Question: The site is www.bhct.bm
The image on the main page doesn't come up for some reason in IE9. Looks fine in other browsers.
Unable to tell what the problem is...
Here is what I'm seeing -
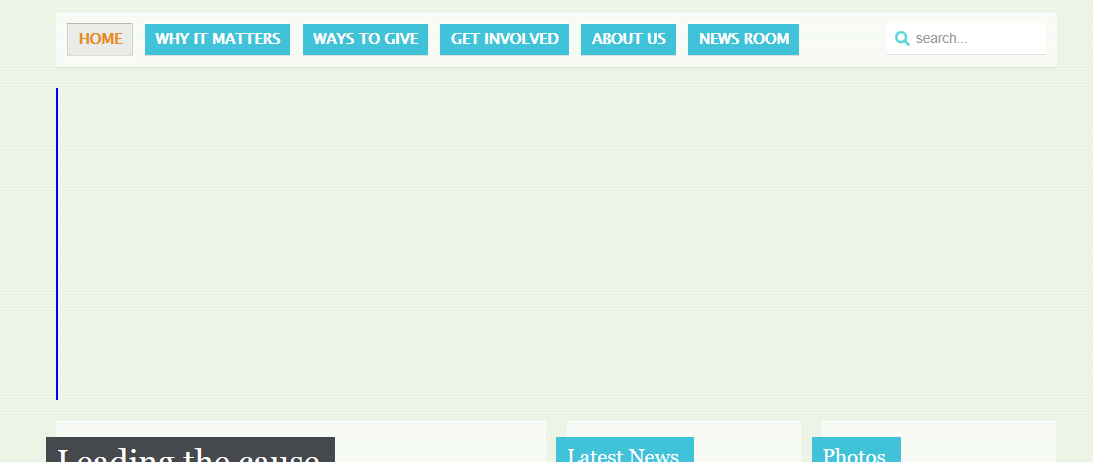
Answer: Remove the 'width="auto"' attribute on 'img' tag then its looking fine.
UPDATE : Look Gumbo's comment below.